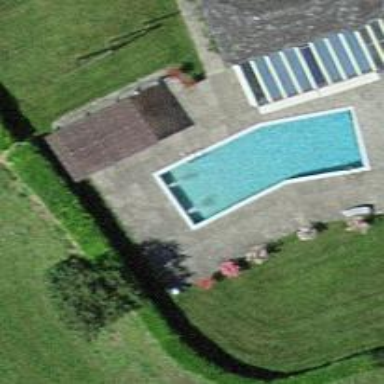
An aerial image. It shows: Swimming pool located in leisure land.